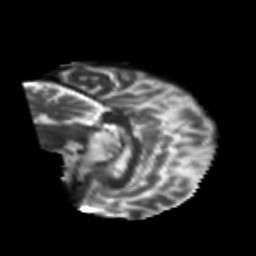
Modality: T2w
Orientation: sagittal
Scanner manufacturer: siemens
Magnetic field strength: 3 T
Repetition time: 6.8 s
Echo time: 0.093 s